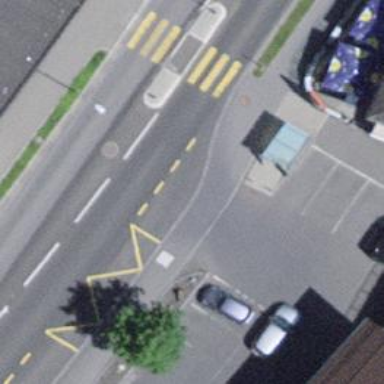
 serving as platform for public transportation."